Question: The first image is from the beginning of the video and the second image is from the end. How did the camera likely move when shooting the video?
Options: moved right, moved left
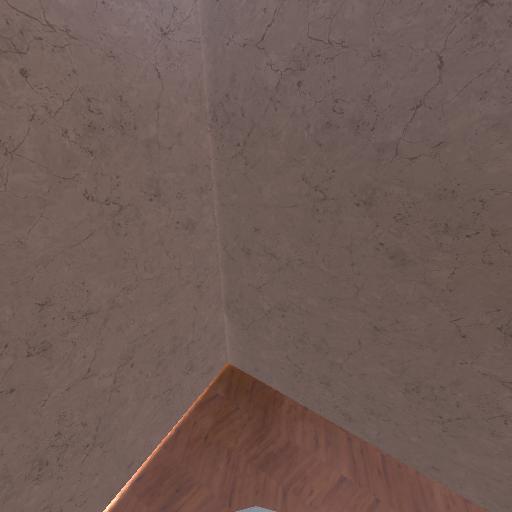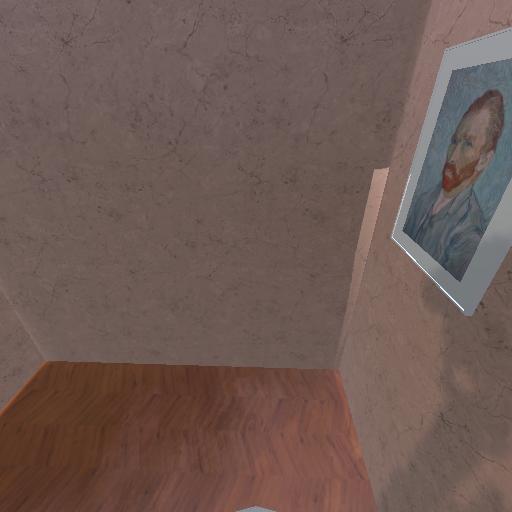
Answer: moved right